Question: Ive developed an app using Phonegap. I could build the app for testing using development certificate. And the app works fine.
Now i want to upload the app to app store. But im getting an error saying
"Application fialed codesign verification. The signature was failed, contains disallowed entitlements, or it was not signed with an iPhone Certificate."

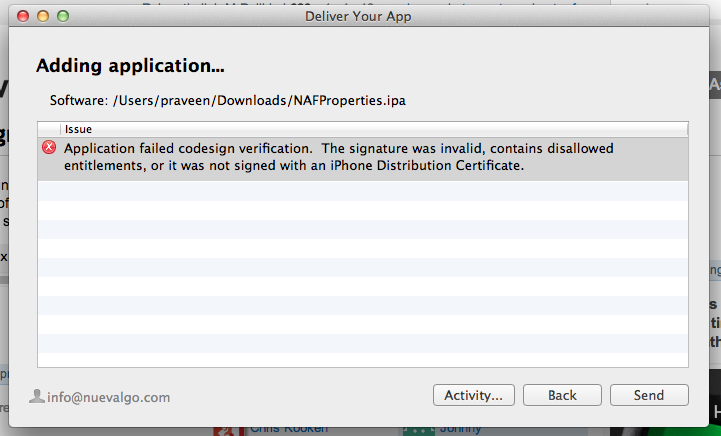
Answer: After googling lots of time i found the solution. Refer the link for more details - ><URL>
> One thing to note is that please also make sure to export the .p12 by selecting the certificate associated with the key and not the key. (this ensures we have the correct common name and a valid certificate)
This was the root of problem. It might help someone someday.